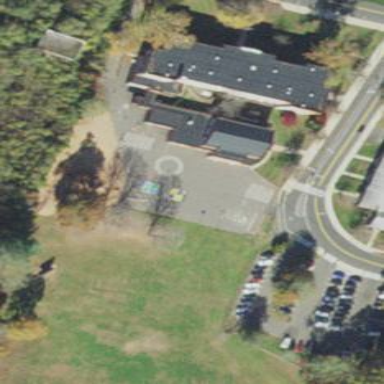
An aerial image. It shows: School.